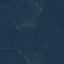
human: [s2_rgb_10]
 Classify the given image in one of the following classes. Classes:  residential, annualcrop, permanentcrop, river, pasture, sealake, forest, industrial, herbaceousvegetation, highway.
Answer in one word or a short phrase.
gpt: Forest